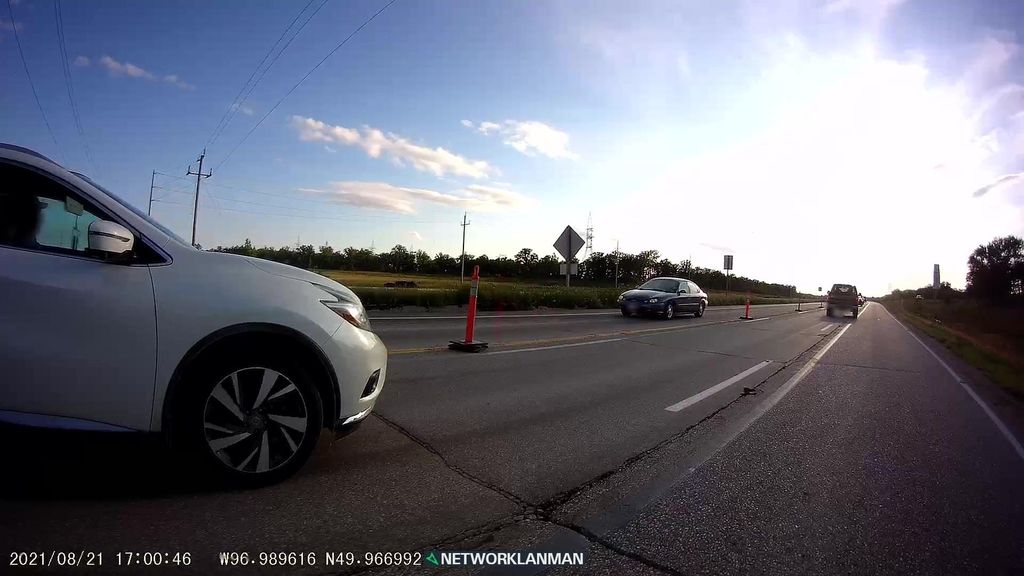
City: winnipeg